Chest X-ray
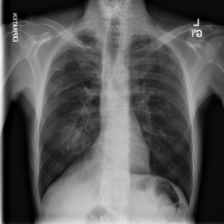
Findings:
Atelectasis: negative
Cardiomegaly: negative
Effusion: negative
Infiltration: negative
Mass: negative
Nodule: negative
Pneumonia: negative
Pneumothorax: negative
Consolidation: negative
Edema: negative
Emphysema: negative
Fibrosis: negative
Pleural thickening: negative
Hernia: negative